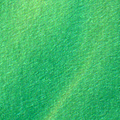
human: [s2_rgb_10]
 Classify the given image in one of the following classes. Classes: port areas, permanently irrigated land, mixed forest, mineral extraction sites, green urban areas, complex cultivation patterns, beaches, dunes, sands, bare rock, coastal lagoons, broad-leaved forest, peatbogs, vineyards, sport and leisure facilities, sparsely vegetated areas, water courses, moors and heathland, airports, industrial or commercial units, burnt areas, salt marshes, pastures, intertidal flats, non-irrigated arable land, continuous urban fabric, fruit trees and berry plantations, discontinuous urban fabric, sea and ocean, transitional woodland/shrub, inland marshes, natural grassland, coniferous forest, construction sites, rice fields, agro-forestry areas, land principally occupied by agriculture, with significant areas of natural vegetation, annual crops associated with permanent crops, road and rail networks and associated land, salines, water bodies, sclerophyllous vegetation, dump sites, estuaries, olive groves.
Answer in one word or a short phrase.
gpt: sea and ocean